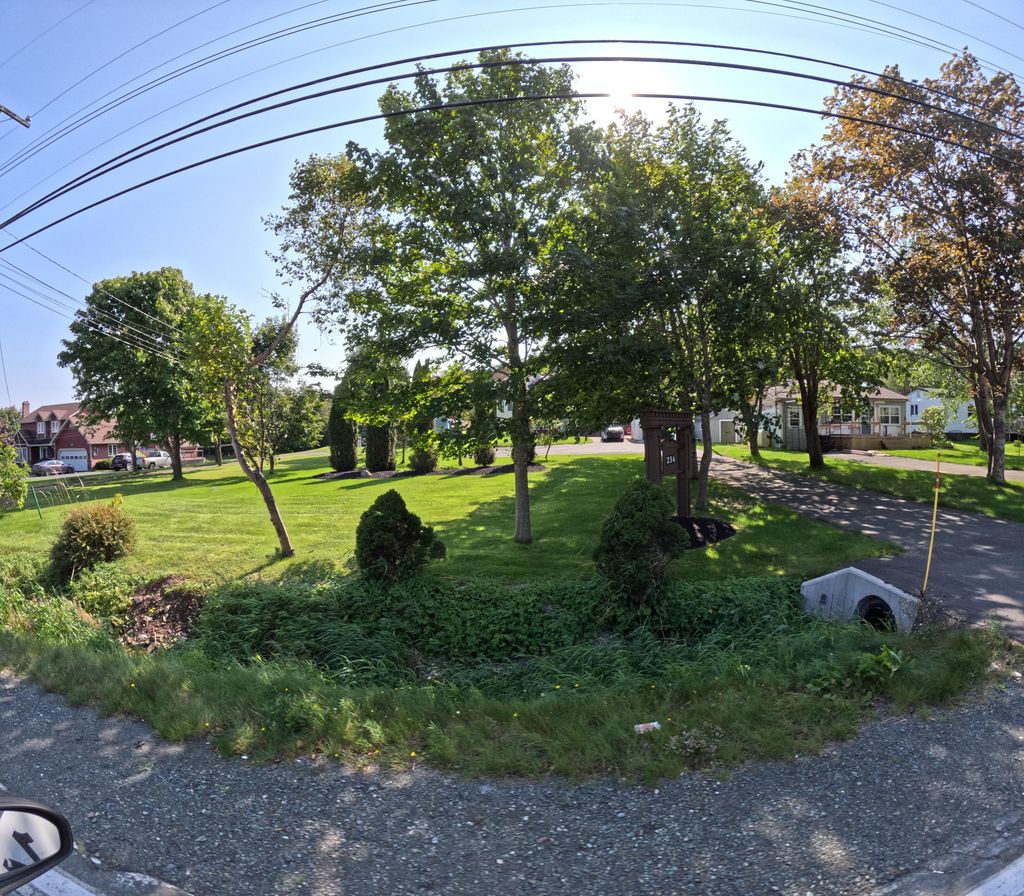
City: st_johns